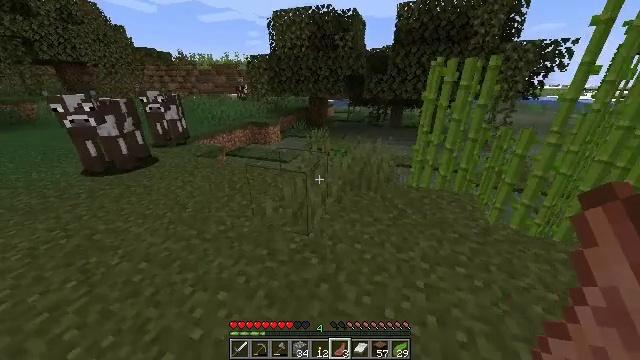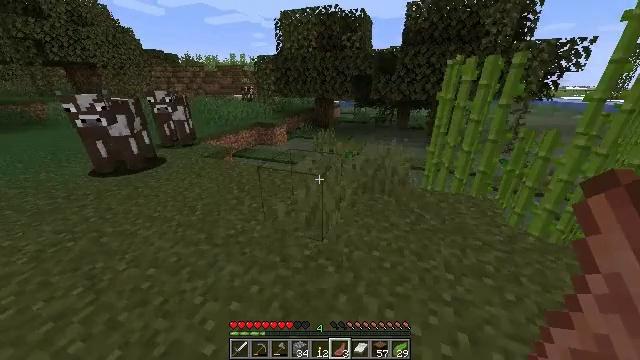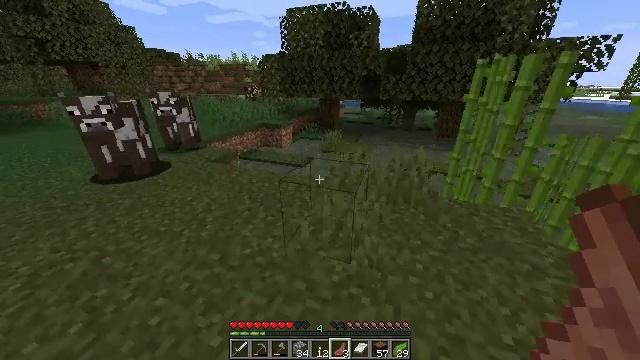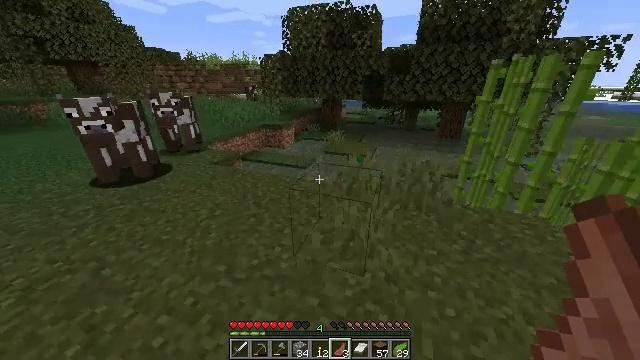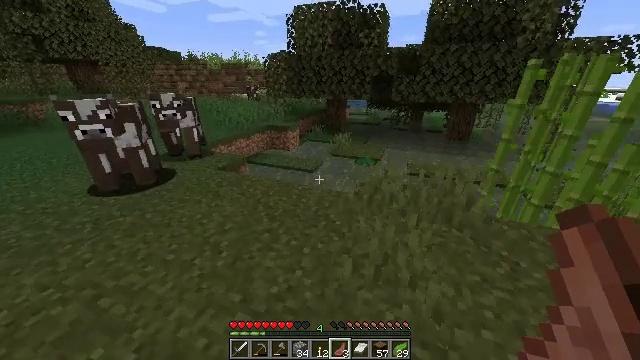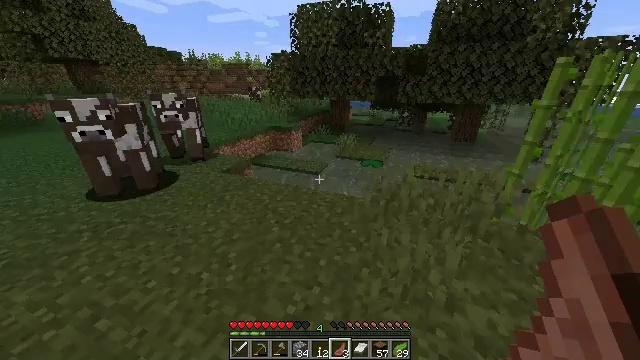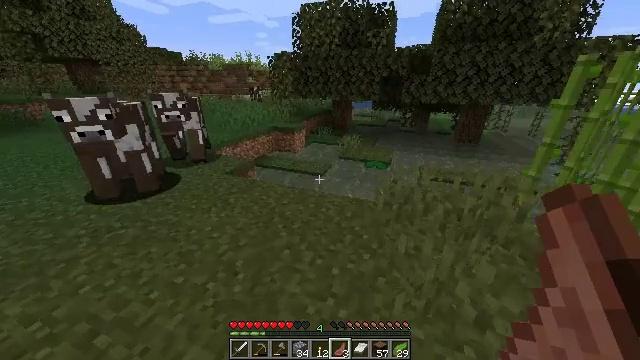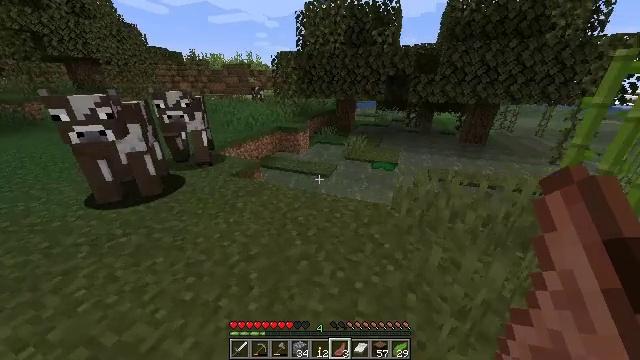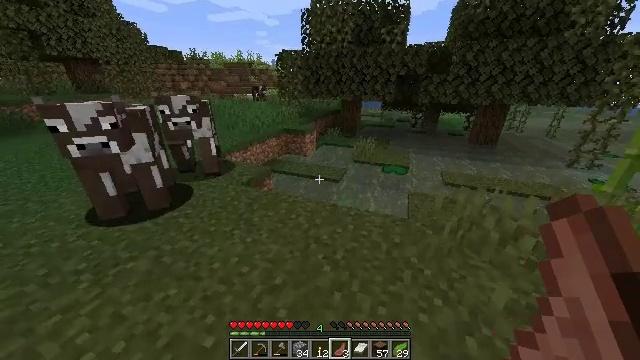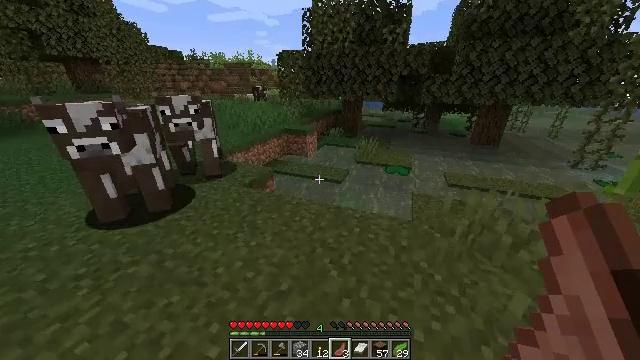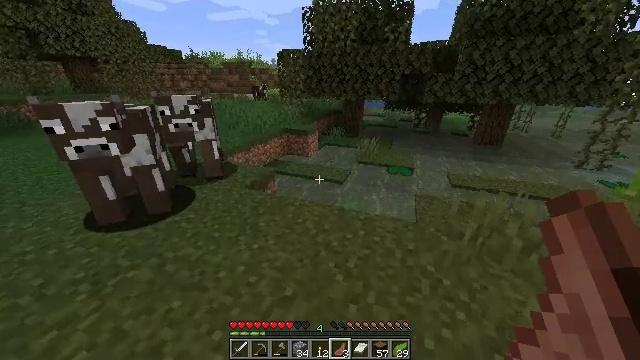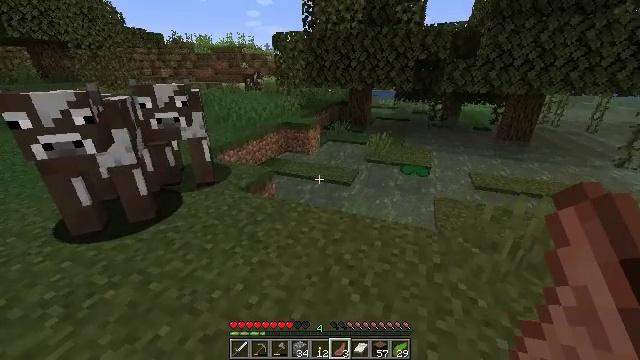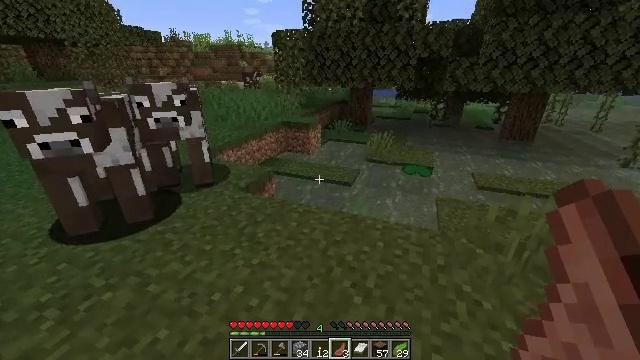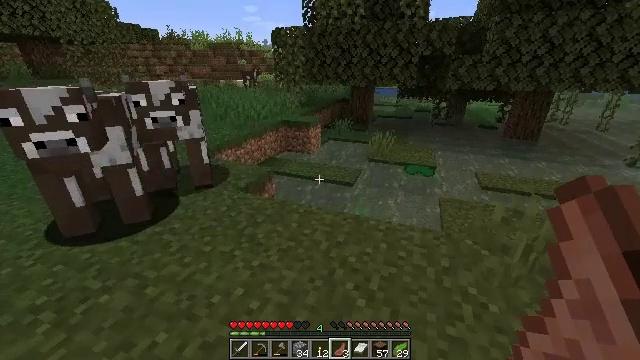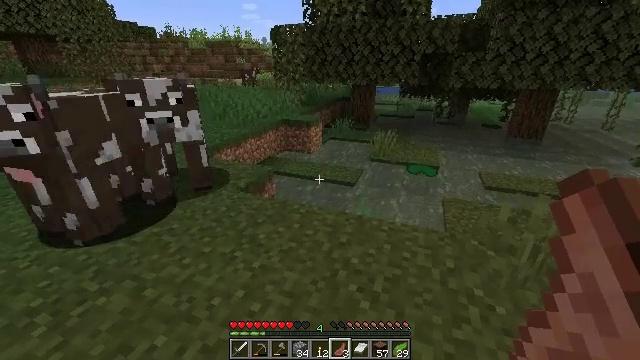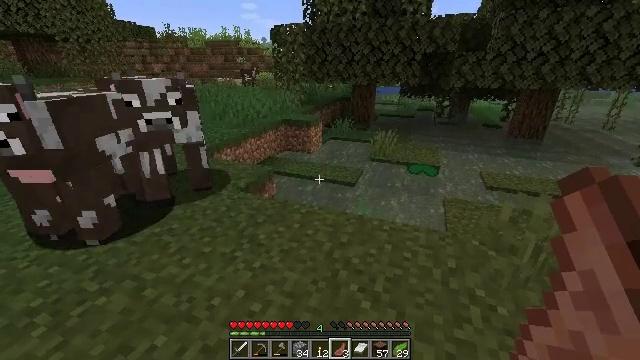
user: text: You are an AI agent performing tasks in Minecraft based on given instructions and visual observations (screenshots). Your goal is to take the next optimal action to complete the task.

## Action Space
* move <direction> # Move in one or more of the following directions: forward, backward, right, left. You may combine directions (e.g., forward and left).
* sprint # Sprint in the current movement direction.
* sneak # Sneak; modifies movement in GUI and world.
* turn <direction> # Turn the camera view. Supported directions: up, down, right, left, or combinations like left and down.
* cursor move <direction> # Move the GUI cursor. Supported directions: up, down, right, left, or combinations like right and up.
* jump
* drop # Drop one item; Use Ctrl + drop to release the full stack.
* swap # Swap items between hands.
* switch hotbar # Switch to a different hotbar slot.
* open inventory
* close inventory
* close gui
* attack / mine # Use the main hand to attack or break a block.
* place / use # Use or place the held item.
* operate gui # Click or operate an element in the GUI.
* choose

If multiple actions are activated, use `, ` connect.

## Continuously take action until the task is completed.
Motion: motion action
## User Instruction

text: Gather sugar cane for crafting.
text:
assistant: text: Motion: move forward and move left, turn left
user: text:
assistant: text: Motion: move forward and move left
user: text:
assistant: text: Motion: move forward and move left
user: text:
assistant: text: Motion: move forward and move left
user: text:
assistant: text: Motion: move forward and move left
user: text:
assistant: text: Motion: move forward and move left
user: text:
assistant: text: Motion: move forward and move left
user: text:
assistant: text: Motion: move forward and move left
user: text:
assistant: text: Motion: no_op
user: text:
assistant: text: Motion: no_op
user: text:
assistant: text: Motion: no_op
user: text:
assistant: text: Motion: no_op
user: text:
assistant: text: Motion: no_op
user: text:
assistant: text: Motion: no_op
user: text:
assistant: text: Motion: no_op
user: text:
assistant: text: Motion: no_op
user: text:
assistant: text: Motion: no_op
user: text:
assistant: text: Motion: no_op
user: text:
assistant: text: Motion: no_op
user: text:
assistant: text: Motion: no_op
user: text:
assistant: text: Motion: no_op
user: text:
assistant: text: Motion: no_op
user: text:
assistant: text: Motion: no_op
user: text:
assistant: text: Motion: no_op
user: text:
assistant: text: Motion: no_op
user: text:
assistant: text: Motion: no_op
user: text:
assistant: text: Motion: turn right
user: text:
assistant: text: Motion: turn right and up
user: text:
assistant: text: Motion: move forward, turn right and up
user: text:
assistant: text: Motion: move forward, turn right